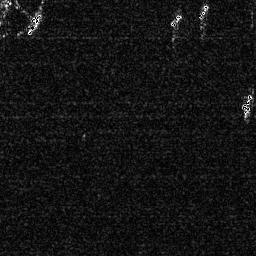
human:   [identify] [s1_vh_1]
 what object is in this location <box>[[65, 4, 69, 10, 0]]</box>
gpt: <ref>1 small ship at the top</ref>